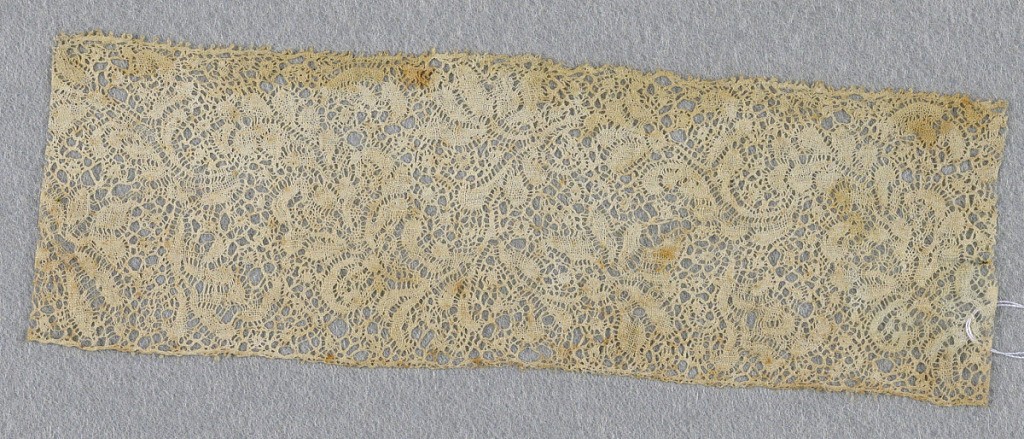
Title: Border
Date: early 18th century
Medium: Technique: bobbin lace
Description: Bobbin lace sample, floral vine; early 18th century Binche